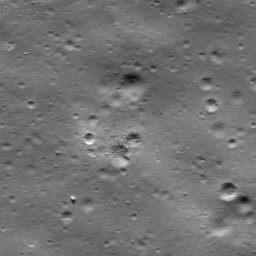
Host type: background_regolith
Lunar coordinates: latitude nan, longitude nan